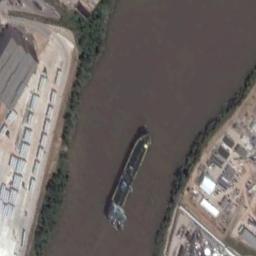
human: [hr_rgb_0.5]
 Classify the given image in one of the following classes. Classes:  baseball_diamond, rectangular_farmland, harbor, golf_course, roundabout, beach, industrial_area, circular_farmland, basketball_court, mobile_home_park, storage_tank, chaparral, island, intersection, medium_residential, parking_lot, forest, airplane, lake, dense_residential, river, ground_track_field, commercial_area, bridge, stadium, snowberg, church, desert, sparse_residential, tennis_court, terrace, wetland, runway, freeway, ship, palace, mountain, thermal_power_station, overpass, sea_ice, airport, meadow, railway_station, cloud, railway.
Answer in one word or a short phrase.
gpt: ship